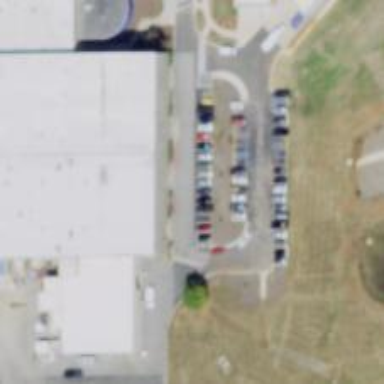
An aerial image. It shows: Parking space.